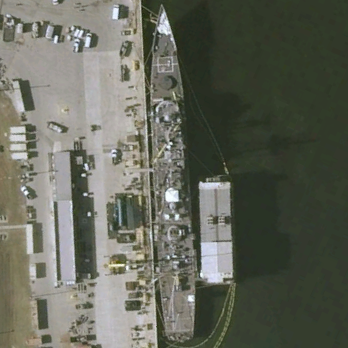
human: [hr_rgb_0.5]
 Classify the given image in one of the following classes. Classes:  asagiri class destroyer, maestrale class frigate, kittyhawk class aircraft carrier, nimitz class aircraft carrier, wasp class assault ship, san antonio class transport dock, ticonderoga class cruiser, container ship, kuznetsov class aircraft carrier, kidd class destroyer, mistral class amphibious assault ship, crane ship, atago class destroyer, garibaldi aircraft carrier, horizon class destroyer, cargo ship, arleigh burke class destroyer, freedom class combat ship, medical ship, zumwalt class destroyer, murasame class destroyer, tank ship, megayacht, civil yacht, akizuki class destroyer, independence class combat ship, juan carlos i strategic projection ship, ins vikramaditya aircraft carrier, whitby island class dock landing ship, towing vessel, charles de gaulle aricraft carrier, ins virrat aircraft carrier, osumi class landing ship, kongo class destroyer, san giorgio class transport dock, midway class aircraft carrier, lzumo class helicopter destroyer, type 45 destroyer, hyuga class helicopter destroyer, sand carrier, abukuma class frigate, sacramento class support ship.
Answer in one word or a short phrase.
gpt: Ticonderoga class cruiser